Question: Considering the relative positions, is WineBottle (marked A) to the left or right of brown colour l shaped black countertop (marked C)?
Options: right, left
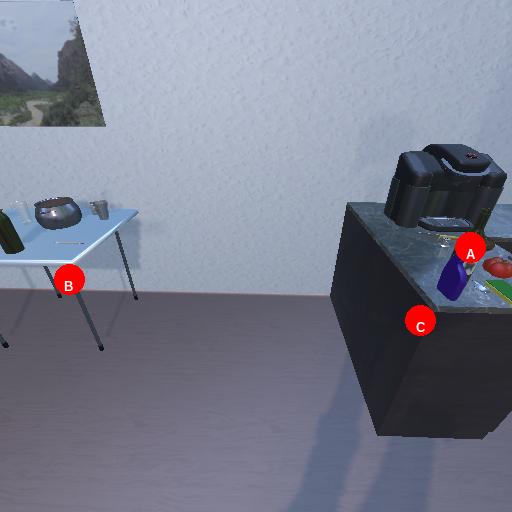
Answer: right